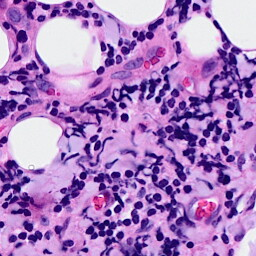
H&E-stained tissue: Breast